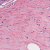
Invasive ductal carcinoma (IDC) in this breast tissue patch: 0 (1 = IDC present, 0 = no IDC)